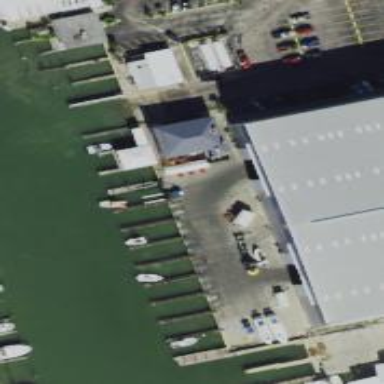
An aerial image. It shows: Footway leading to man-made pier.